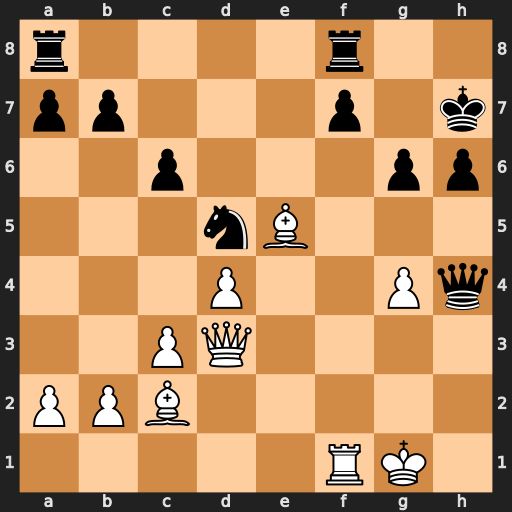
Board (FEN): r4r2/pp3p1k/2p3pp/3nB3/3P2Pq/2PQ4/PPB5/5RK1
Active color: w
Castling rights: -
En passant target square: -
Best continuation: Rxf7+ Rxf7 Qxg6#